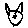
Label: cat